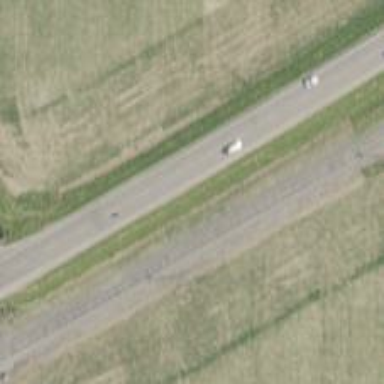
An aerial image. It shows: Primary highway.